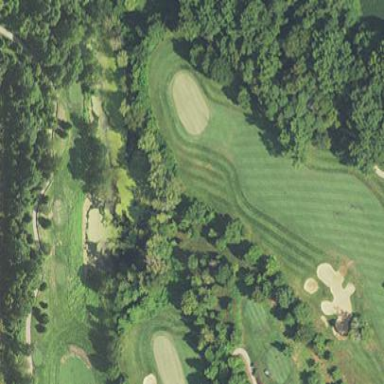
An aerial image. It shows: Golf fairway surrounded by grass.